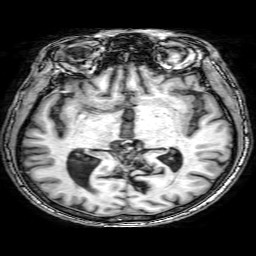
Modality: T1w
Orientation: coronal
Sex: male
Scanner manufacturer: philips
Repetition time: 0.008241 s
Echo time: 0.00381 s